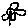
Label: flower